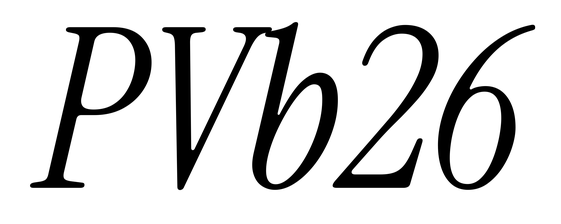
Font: InstrumentSerif-Italic